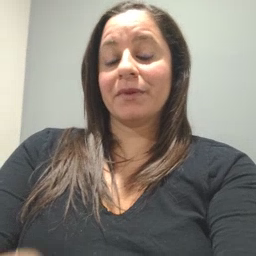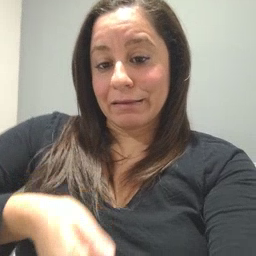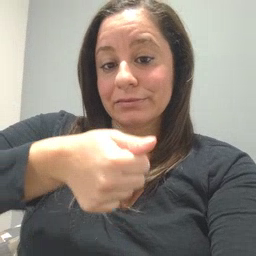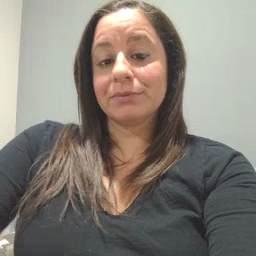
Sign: hide